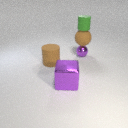
large brown rubber cylinder to the left of large purple metal cube